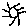
Label: sun